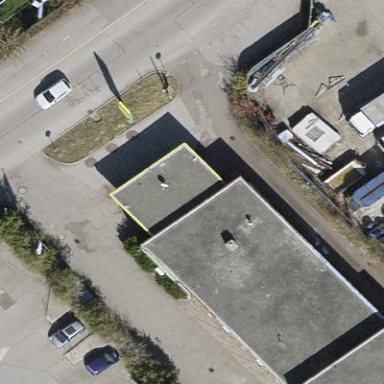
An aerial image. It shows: Fuel station building.